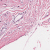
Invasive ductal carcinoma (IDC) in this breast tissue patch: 0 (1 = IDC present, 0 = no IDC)